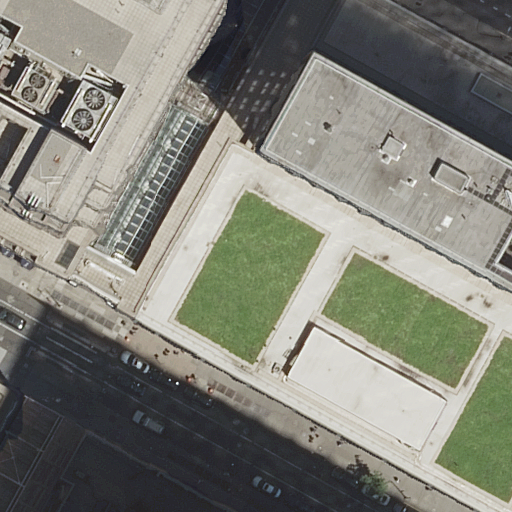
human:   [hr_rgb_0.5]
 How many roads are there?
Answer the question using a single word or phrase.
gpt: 4

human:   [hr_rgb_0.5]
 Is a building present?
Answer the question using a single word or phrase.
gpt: yes

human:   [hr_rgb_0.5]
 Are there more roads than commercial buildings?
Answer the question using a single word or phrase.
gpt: yes

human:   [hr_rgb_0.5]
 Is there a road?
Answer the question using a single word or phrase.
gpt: yes

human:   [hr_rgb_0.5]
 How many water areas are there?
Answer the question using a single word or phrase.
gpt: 0

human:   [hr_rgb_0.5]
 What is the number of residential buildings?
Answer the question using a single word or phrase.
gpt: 6

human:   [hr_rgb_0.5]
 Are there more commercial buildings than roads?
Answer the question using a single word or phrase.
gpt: no

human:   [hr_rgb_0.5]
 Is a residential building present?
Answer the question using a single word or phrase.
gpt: yes

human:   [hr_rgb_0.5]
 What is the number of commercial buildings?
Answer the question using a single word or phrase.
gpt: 0

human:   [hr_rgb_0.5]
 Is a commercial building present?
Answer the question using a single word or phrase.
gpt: no

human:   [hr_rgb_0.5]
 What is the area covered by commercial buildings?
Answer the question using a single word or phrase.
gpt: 0m2

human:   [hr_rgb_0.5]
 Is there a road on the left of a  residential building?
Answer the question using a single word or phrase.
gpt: yes

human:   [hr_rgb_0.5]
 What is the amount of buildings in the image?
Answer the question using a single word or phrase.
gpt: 6

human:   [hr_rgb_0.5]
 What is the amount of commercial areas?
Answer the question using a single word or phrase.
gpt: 0

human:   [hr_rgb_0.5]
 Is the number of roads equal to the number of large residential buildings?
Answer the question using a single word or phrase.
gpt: no

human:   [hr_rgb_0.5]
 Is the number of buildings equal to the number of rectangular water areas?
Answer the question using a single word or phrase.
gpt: no

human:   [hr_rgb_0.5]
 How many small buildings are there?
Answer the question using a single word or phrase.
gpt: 3

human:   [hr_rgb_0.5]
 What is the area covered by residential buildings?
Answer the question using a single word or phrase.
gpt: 1880m2

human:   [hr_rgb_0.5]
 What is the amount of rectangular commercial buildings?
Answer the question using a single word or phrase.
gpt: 0

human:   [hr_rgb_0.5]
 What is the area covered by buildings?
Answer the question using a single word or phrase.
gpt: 1880m2

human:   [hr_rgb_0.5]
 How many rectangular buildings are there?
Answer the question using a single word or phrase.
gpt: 3

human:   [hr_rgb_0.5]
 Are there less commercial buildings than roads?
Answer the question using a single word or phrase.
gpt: yes

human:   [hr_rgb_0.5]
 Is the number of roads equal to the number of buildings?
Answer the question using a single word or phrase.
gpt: no

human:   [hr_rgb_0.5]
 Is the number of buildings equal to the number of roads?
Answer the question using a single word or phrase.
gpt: no

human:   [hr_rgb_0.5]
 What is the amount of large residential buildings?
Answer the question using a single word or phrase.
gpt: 1

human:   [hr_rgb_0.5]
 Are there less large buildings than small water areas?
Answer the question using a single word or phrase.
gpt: no

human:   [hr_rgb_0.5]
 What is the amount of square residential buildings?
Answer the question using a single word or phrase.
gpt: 0

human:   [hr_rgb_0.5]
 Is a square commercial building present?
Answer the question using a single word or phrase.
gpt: no

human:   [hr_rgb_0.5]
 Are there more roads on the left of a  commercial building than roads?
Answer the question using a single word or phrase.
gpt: no

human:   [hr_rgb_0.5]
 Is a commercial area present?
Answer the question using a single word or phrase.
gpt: no

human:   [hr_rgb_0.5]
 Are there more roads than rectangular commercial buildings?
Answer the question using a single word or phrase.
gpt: yes

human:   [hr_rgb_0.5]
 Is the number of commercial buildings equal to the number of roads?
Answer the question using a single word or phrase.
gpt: no

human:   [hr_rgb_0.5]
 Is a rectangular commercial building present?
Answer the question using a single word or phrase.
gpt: no

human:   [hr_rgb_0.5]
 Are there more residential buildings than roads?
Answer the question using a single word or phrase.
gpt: yes

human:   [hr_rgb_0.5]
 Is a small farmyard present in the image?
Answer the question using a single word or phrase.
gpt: no

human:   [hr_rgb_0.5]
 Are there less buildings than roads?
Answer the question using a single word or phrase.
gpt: no

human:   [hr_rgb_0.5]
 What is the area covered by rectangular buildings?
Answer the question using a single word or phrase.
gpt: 168m2

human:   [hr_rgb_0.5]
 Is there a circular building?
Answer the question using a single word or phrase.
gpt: no

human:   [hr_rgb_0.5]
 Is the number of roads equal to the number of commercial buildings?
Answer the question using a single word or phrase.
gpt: no

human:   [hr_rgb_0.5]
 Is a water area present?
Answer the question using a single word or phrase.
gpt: no

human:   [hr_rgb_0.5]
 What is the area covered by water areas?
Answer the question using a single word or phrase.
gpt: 0m2

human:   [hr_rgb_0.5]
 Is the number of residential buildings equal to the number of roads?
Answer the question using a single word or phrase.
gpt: no

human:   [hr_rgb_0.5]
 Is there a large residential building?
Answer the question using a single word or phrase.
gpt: yes

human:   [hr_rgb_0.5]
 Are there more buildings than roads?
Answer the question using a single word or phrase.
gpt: yes

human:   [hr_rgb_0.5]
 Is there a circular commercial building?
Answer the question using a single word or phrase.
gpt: no

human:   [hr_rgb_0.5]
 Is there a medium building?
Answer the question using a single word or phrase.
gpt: yes

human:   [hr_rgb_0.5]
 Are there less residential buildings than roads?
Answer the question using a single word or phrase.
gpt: no

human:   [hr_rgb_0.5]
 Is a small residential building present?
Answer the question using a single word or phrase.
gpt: yes

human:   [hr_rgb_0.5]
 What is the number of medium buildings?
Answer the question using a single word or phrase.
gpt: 2

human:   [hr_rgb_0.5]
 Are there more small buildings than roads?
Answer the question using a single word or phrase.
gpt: no

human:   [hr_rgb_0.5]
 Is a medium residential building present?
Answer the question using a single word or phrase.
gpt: yes

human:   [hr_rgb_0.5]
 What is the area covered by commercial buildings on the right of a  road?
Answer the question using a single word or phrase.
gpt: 0m2

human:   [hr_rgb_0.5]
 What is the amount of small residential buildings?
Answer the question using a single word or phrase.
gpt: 3

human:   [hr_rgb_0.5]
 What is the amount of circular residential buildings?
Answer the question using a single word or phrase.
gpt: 0

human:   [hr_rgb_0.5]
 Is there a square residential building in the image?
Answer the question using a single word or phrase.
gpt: no

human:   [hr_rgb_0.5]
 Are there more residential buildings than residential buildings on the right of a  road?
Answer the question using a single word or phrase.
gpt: yes

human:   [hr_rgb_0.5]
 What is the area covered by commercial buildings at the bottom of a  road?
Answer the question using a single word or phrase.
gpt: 0m2

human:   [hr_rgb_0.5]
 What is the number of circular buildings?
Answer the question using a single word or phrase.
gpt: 0

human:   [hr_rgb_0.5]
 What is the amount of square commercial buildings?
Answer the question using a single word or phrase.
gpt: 0

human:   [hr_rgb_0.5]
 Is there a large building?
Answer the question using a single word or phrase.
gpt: yes

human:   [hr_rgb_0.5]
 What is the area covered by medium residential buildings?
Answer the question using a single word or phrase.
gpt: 555m2

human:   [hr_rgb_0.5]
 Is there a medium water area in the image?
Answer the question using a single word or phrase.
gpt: no

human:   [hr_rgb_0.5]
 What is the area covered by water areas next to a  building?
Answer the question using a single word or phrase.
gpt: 0m2

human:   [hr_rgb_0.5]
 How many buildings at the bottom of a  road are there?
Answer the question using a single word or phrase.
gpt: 3